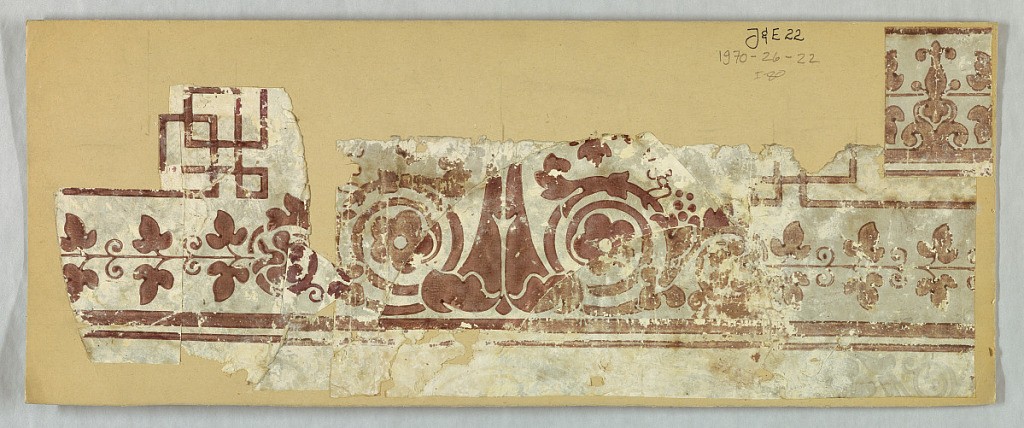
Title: Border
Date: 1820–60
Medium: Block-printed on joined sheets
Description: Printed in one color, capitol with scrolling volutes, attached to leaf banding. printed in deep red on white ground. Mounted on tan card stock.